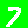
Digit: 7